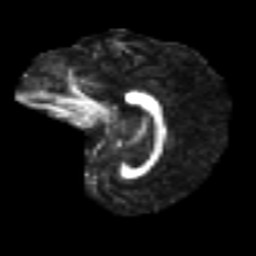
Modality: FA
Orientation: sagittal
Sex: female
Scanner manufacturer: ge
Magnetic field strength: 3 T
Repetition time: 7 s
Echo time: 0.08 s